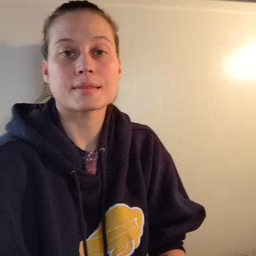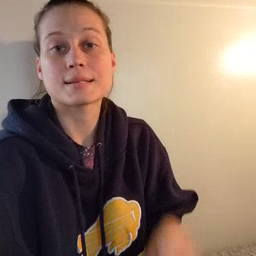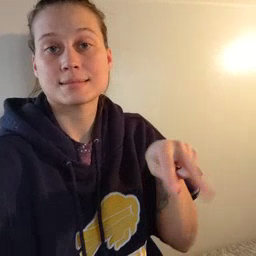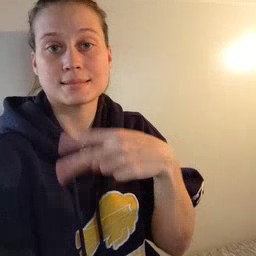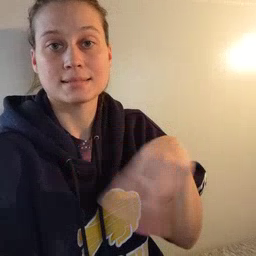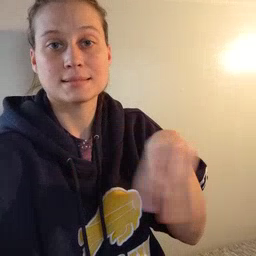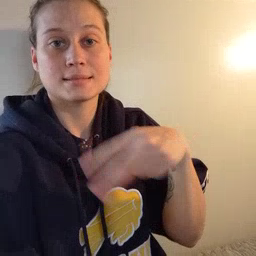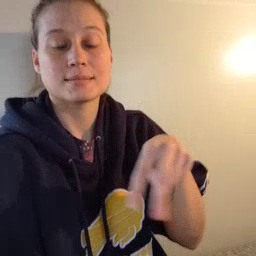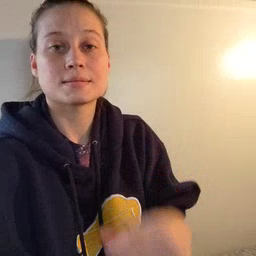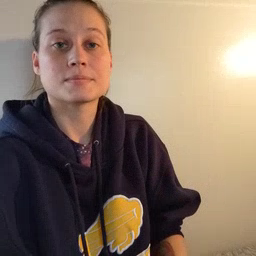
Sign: dance